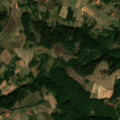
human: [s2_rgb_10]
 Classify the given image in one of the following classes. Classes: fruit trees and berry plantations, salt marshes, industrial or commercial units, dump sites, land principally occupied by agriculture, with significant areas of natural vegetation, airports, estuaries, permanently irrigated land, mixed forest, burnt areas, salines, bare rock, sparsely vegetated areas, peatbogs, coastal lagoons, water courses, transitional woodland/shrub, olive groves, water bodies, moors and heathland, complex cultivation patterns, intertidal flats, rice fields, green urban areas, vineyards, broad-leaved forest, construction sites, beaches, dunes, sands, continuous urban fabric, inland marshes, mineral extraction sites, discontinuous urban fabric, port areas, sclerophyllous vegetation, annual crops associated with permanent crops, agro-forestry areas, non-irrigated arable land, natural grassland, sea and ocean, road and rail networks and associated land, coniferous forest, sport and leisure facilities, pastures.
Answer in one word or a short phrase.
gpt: complex cultivation patterns, land principally occupied by agriculture, with significant areas of natural vegetation, broad-leaved forest, transitional woodland/shrub